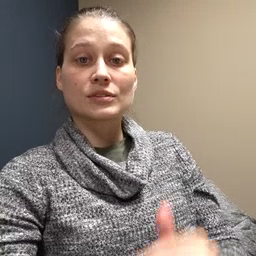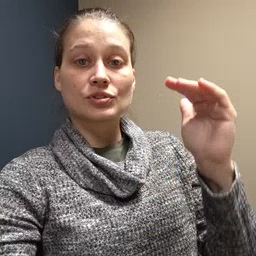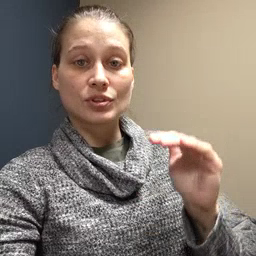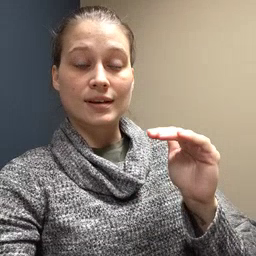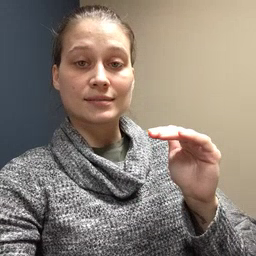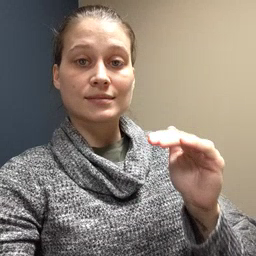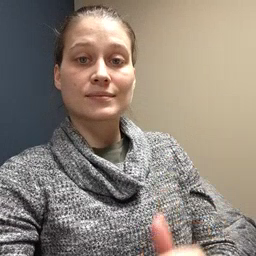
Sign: child